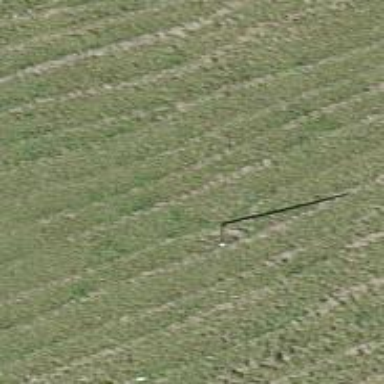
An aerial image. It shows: Minor power line.